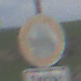
Verkehrszeichen: VerbotFahrzeugeAllerArt
Zusatzzeichen unten: BesondereFahrzeugeUndTransportgueter11
Umgebung: Outdoor, Nature
Tageszeit: SunriseSunset
Wetter: PartlyCloudy
Licht: Natural
Jahreszeit: NotSpecified
Kontrast: LowContrast